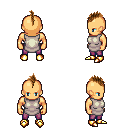
a pixel art fantasy rpg character, male body template, human, tanned skin, white tunic, magenta pants, brown mohawk hairstyle, gold boots, four views (front, back, left, right), 2x2 character sprite sheet, small pixel art, hard edges, no anti-aliasing